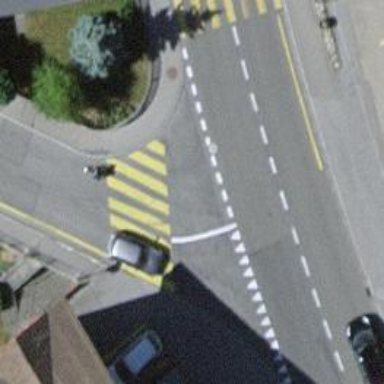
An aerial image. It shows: Uncontrolled zebra crossing on the road.